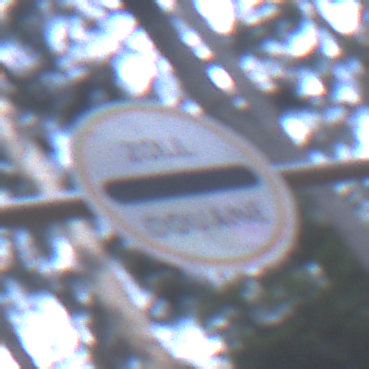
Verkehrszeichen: Zollstelle
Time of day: MorningAfternoon
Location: Outdoor (Nature)
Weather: Overcast
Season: Winter
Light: Natural